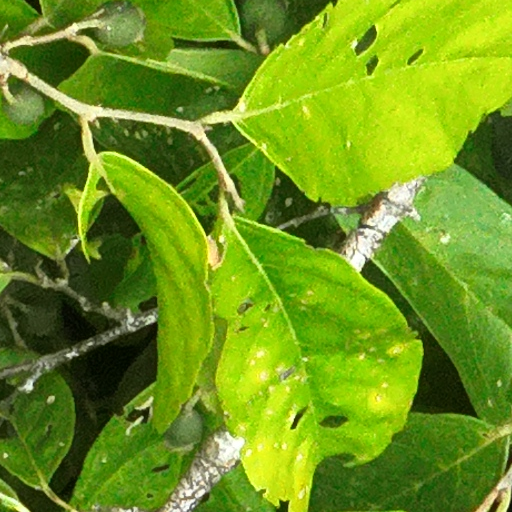
Species: Quararibea stenophylla
GBIF accepted scientific name: Quararibea stenophylla
Crown area (m\u00b2): 13.605